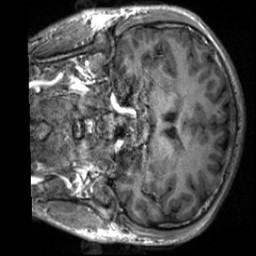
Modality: T1w
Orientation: coronal
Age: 22
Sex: male
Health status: healthy
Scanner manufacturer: siemens
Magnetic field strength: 3 T
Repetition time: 2 s
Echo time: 0.00232 s